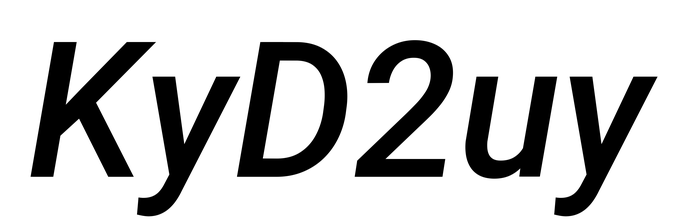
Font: Roboto-Italic_Medium_Italic